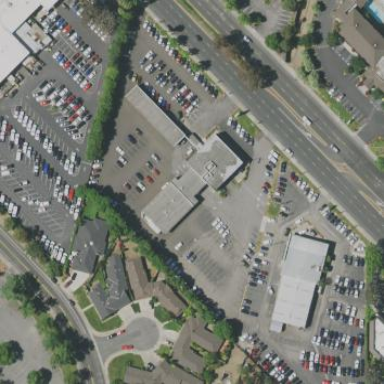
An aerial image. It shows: Building housing car shop.